Field crop: maize
Growth stage: 2
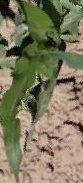
Species: maize